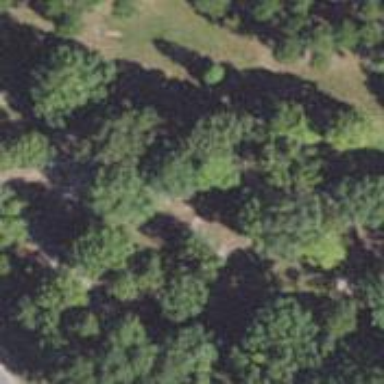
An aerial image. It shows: Disc golf hole.